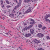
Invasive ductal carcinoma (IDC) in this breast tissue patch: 0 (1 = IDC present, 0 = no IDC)